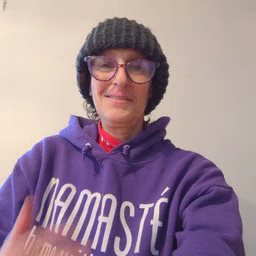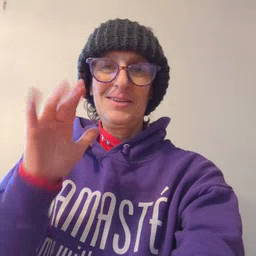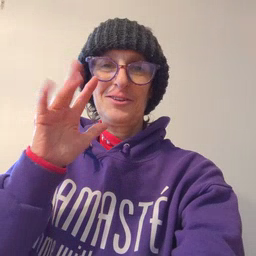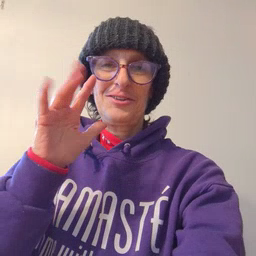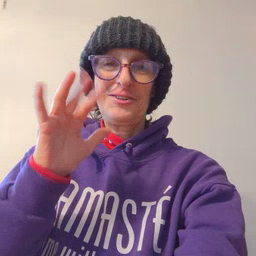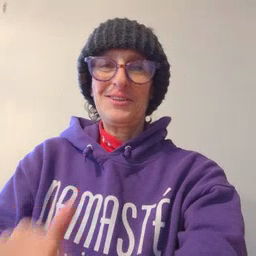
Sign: finger